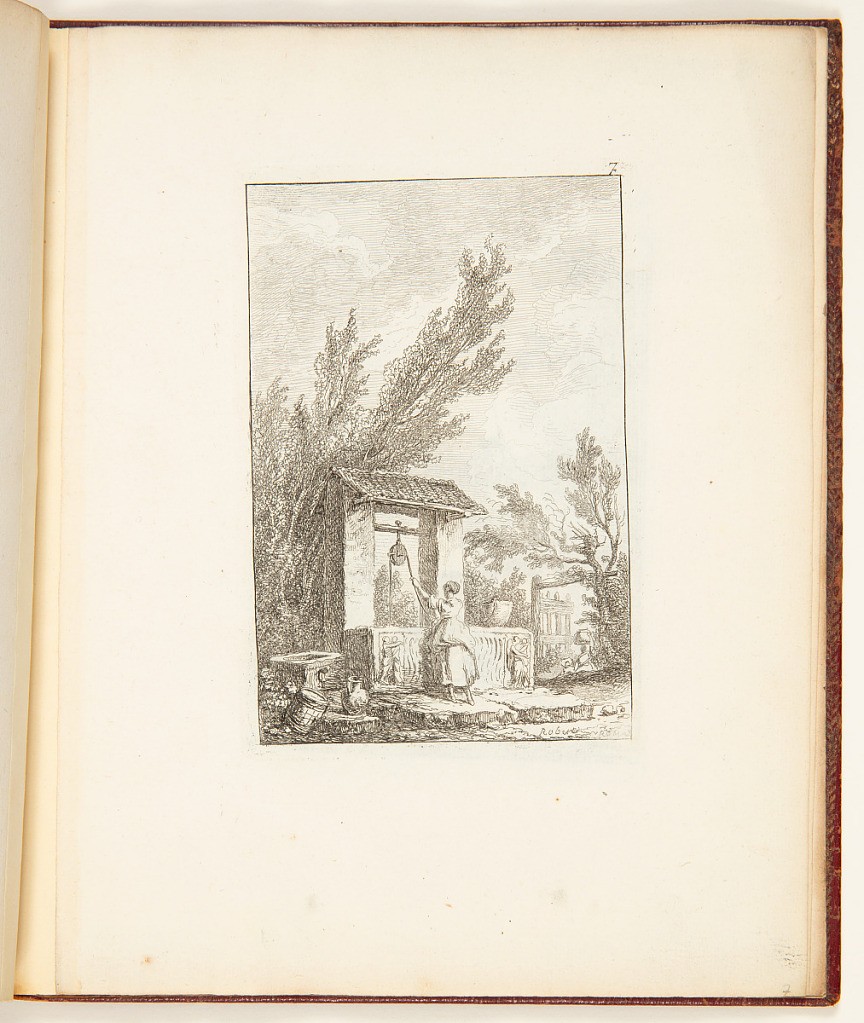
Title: The Well
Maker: Hubert Robert, French, 1733 – 1808
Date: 1810–29
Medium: Etching on paper
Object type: Print
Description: A landscape with a woman pulling water from a well with trees in the background. The plate is numbered and signed.